Question: I have following model 'Product' and test for the same. When I try to run the test, I get failure for assertion on valid value, 'assert product.valid?', on line number 22.
Could you please tell why ?
Code :
'''
require 'test_helper'
class ProductTest < ActiveSupport::TestCase
test "product must not accept with empty attributes" do
product = Product.new
assert product.invalid?
assert product.errors[:title].any?
assert product.errors[:description].any?
assert product.errors[:price].any?
end
test "product must not acept invalid amount values" do
product = Product.new(:title => "test title",
:description => "test description",
:image_url => "image_url"
)
product.price = -1
assert product.invalid?
product.price = 0
assert product.invalid?
product.price = 1
# Line number 22 below
assert product.valid?
end
end
'''
And
'''
class Product < ActiveRecord::Base
validates :title, :description, :image_url, :presence => true
validates :price, :numericality => {:greater_than_or_equal_to => 0.01}
validates :title, :uniqueness => true
validates :image_url, :format => {
:with => %r{\.(gif|png|jpg)$}i,
:message => 'must be a URL for image'
}
end
'''

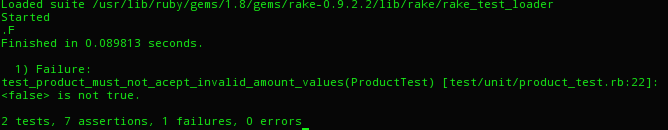
Answer: Your image_url is not valid according to the validations in your Model declaration.